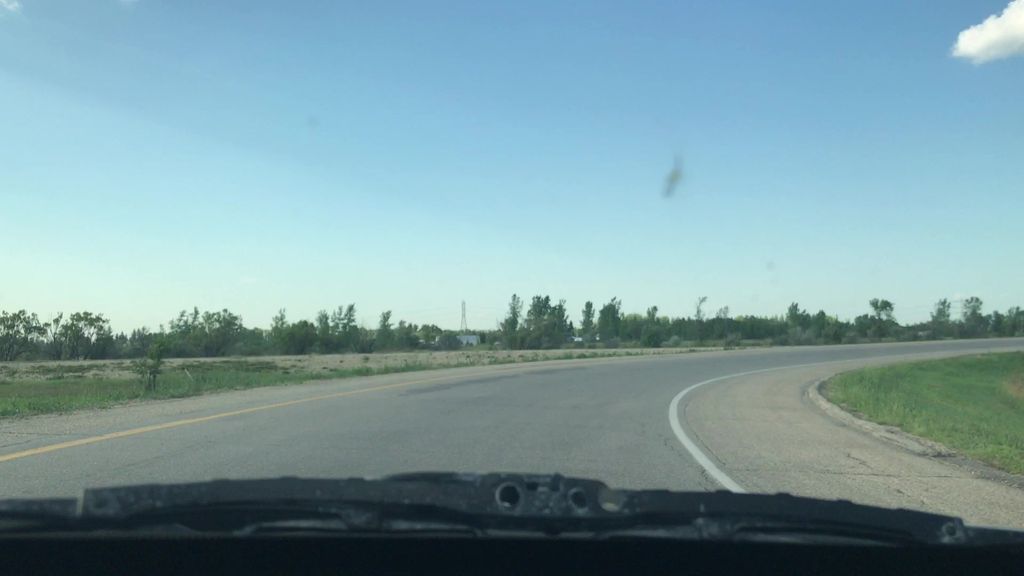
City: winnipeg